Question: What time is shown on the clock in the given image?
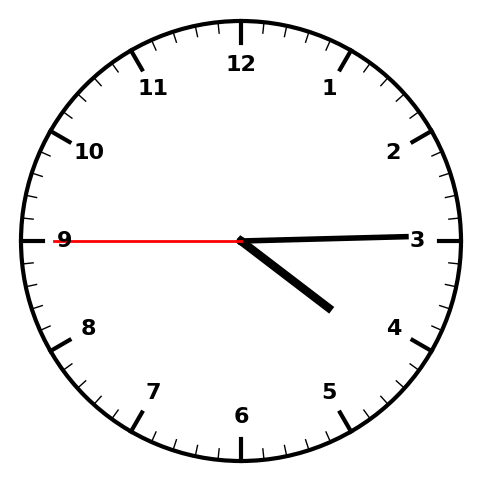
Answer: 04:14:45